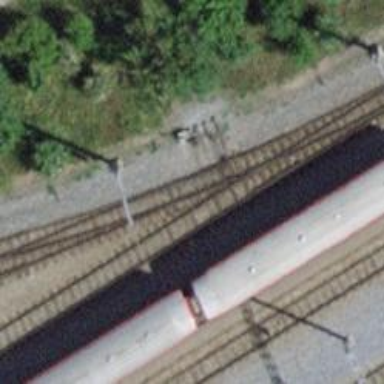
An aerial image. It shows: Railway switch.